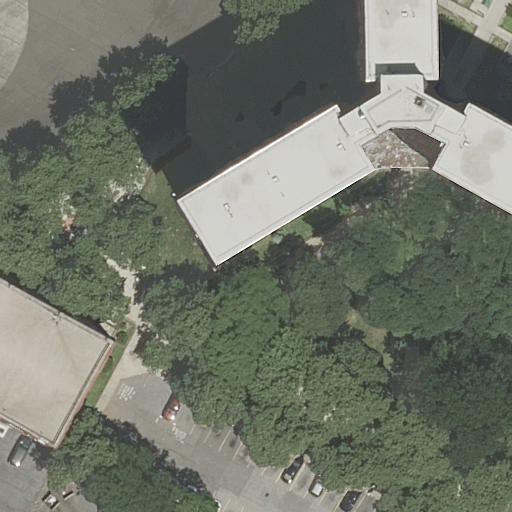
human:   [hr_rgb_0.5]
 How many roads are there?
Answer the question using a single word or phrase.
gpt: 0

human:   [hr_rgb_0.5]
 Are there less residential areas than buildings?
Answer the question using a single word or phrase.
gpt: yes

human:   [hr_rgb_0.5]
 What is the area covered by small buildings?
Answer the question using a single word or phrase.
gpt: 0m2

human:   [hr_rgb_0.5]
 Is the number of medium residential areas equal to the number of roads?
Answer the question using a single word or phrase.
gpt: yes

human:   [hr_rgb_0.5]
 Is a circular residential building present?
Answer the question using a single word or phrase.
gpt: no

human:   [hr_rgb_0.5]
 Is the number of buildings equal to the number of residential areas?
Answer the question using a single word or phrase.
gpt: no

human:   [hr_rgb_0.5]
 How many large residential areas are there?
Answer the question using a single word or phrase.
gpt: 1

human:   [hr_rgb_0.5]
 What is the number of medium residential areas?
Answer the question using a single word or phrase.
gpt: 0

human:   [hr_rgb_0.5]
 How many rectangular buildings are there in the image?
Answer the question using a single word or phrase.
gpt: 1

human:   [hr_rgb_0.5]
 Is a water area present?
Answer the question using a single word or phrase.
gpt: no

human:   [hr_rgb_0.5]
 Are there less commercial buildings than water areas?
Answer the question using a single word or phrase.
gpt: no

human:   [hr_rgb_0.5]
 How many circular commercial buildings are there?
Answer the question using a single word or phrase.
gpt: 0

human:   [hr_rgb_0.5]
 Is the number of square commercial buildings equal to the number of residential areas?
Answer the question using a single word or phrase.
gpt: no

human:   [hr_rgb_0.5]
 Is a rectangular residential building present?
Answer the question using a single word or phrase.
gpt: no

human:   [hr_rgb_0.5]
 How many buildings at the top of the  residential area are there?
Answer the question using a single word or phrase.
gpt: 0

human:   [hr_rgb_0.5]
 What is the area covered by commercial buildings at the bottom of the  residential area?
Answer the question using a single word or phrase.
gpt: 0m2

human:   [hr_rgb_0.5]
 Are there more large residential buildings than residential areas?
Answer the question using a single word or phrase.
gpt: no

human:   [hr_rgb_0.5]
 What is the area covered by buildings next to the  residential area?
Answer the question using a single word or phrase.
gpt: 1671m2

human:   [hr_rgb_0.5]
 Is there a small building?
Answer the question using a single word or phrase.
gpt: no

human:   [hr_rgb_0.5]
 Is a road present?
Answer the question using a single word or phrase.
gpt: no

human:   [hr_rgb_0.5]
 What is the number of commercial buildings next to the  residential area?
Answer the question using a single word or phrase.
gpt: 0

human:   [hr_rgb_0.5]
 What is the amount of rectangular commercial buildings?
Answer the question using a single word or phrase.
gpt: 0

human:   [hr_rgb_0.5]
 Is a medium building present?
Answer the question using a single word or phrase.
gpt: yes

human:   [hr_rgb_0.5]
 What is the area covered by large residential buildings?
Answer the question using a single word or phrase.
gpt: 1203m2

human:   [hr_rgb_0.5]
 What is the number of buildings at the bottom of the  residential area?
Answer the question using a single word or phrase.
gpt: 2

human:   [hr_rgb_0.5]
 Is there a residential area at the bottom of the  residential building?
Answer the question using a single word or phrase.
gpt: no

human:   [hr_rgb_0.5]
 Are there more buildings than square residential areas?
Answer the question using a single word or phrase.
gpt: yes

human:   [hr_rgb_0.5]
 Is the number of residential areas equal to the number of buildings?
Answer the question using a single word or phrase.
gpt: no

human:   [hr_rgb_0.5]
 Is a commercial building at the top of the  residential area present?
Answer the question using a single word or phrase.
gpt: no

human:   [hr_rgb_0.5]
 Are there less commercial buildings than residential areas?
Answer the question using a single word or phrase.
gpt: yes

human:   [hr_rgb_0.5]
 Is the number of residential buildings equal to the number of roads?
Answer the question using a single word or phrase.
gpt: no

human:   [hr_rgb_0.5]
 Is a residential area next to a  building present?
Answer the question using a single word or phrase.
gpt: yes

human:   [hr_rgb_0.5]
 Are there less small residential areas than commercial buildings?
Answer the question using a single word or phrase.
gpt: no

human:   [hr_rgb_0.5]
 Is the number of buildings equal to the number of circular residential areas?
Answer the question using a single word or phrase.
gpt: no

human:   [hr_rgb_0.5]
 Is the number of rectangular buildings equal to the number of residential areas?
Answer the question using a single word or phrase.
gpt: yes

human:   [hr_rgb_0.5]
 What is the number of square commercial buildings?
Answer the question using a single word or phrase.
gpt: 0